Question: I am creating a kind of a help bar on the right side of the screen for a website.

I have an index highlighted by a class; How can iterate through the using this "next" button and highlighting each step?
Fiddle: <URL>
HTML:
'''
<button id="next-help">Next</button>
<ul id="helpBar-list" class="no-indent">
<li class="highlight">Click on Online PO's</li>
<li>Select the 'Total' Folder</li>
<li>Type the name of th Supplier in the filter box</li>
<li>Open a PO containing the items you need by clicking on the PO Number</li>
<li>Review the PO Contents</li>
<li>If this Purchase Order has the items you need, click on the 'Copy' icon</li>
<li>Clicky 'Copy &amp; New' in the prompt</li>
<li>Change quantities as necessary</li>
<li>Review, and submit your order when ready</li>
</ul>
'''
jQuery:
'''
$("#next-help").click(function (){
//should go to next index in <ul>
});
var listItems = $("#helpBar-list li");
listItems.each(function (index)
{
//this is how i am looping through entire list, but i don't need to do that
console.log(index + ": " + $(this).text());
});
'''
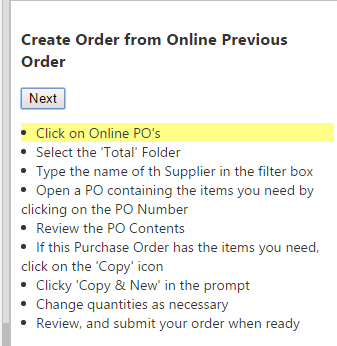
Answer: How about
'''
$("#next-help").on("click",function (){
$(".highlight").removeClass("highlight").next().addClass("highlight");
});
'''
to loop and save index for storage
'''
$(function() {
var $list = $("#helpBar-list li");
$("#next-help").on("click",function (){
var idx = $(".highlight").removeClass("highlight").next().index();
if(idx==-1) idx=0; // here you can do what you want with idx
$list.eq(idx).addClass("highlight");
});
});
'''
<URL>
'''
$(function() {
var $list = $("#helpBar-list li");
$("#next-help").on("click",function (){
var idx = $(".highlight")
.removeClass("highlight")
.next()
.index();
if(idx==-1) idx=0;
$list.eq(idx).addClass("highlight");
console.log(idx);
});
});
'''
'''
.highlight {
background-color: yellow;
}
'''
'''
<script src="https://ajax.googleapis.com/ajax/libs/jquery/2.1.1/jquery.min.js"></script>
<button id="next-help">Next</button>
<ul id="helpBar-list" class="no-indent">
<li class="highlight">Click on Online PO's</li>
<li>Select the 'Total' Folder</li>
<li>Type the name of th Supplier in the filter box</li>
<li>Open a PO containing the items you need by clicking on the PO Number</li>
<li>Review the PO Contents</li>
<li>If this Purchase Order has the items you need, click on the 'Copy' icon</li>
<li>Clicky 'Copy &amp; New' in the prompt</li>
<li>Change quantities as necessary</li>
<li>Review, and submit your order when ready</li>
</ul>
'''